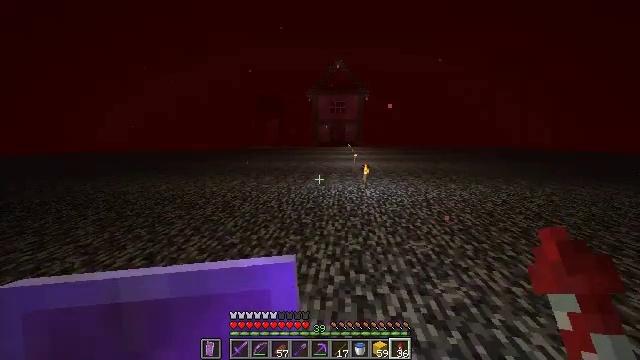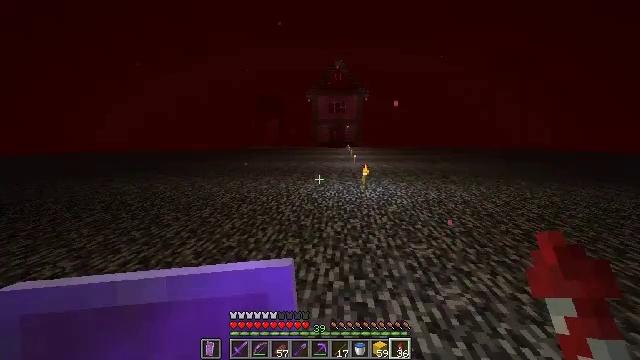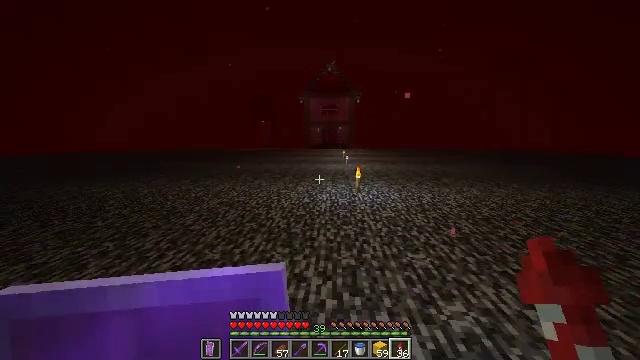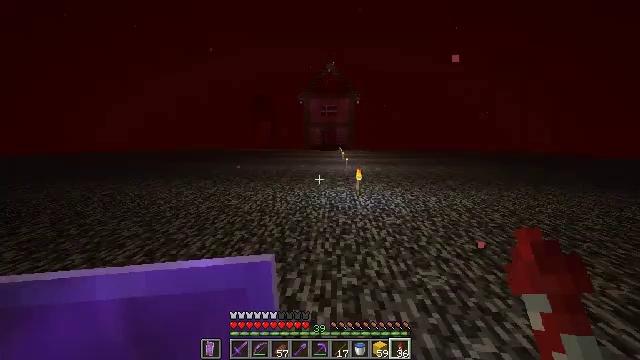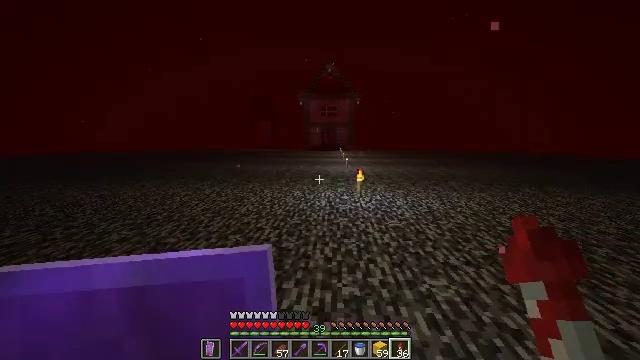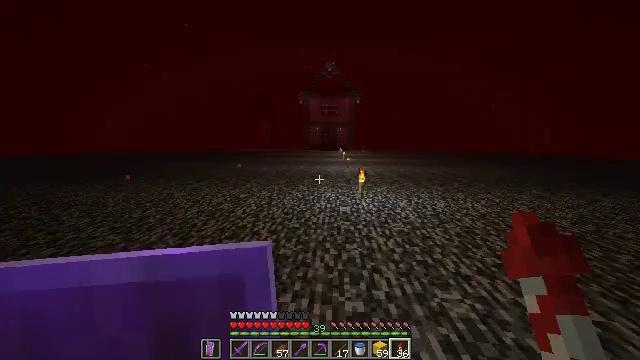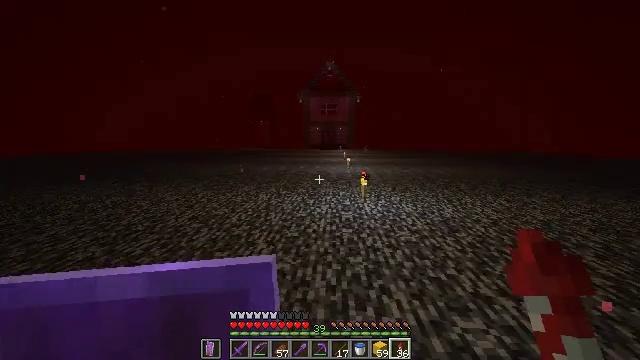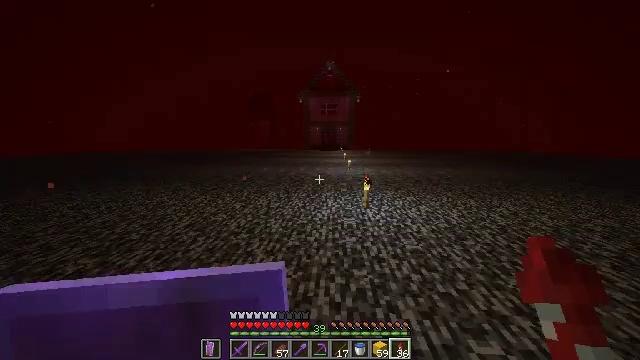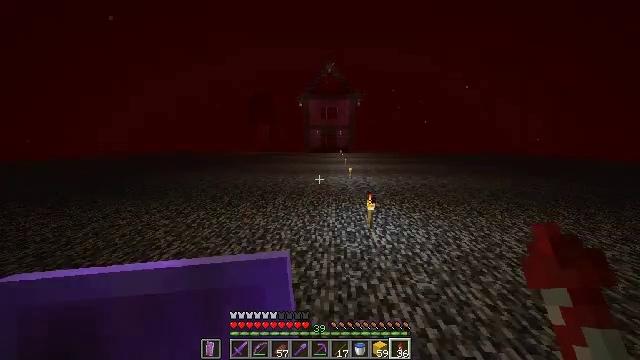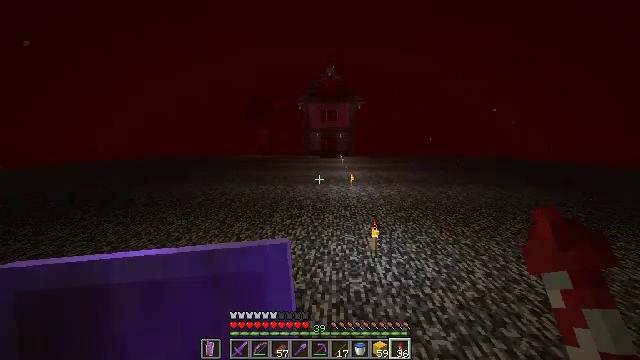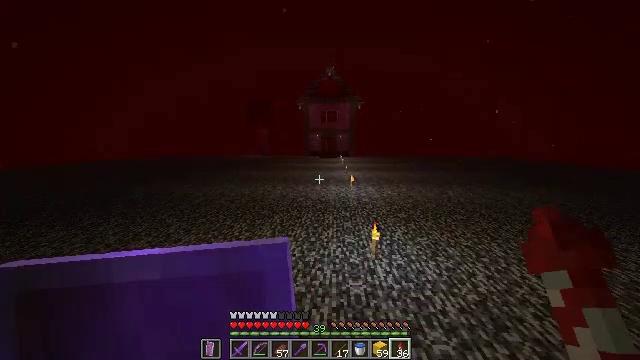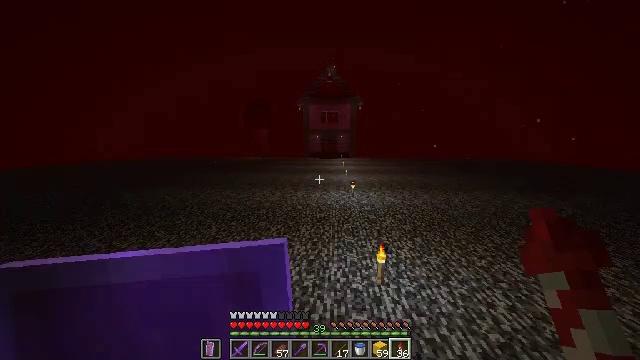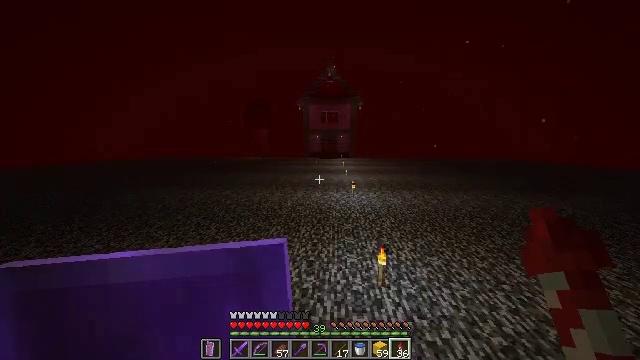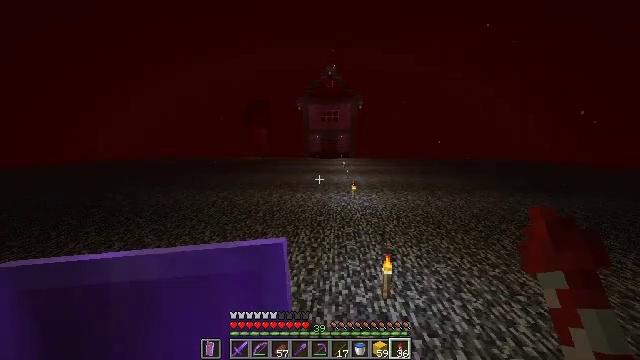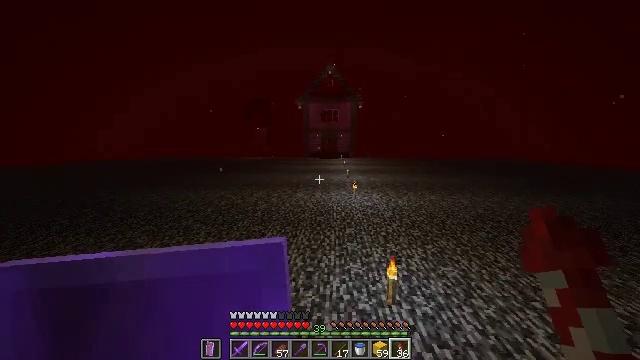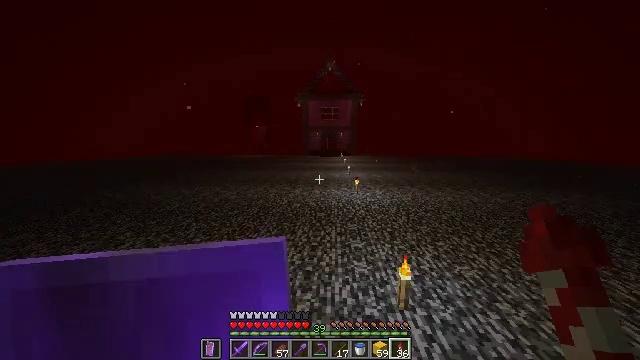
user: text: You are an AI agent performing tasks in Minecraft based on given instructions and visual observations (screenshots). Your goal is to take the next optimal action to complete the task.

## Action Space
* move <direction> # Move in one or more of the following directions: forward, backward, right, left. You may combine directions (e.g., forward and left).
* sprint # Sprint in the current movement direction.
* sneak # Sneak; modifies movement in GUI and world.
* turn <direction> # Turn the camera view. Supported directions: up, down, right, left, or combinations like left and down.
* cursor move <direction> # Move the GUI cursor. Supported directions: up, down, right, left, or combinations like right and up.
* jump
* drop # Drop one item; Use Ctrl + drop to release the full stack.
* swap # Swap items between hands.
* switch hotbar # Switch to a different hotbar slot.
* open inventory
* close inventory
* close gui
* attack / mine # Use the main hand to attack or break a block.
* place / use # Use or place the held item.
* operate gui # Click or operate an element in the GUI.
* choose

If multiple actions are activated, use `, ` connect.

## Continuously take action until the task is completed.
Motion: motion action
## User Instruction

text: craft item cyan carpet
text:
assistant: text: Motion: move forward, sprint
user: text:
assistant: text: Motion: move forward, sprint, turn right
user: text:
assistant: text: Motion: move forward, sprint
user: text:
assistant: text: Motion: move forward, sprint
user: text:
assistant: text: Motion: move forward, sprint
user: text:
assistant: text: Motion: move forward, sprint
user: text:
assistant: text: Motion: move forward, sprint, jump
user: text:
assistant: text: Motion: move forward, sprint, jump
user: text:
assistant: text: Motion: move forward, sprint, jump
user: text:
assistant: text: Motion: move forward, sprint, jump
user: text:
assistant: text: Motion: move forward, sprint
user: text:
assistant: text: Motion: move forward, sprint
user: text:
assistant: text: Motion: move forward, sprint
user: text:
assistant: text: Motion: move forward, sprint
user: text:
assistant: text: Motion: move forward, sprint
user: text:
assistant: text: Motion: move forward, sprint
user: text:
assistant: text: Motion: move forward, sprint
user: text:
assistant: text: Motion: move forward, sprint, jump
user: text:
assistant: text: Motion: move forward, sprint, jump
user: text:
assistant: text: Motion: move forward, sprint, jump
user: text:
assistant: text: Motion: move forward, sprint, jump
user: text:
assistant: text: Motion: move forward, sprint, jump
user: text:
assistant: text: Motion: move forward, sprint
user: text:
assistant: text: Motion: move forward, sprint
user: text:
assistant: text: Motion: move forward, sprint
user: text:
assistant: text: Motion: move forward, sprint
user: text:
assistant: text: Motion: move forward, sprint
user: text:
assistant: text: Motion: move forward, sprint, jump
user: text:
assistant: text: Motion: move forward, sprint, jump
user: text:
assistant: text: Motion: move forward, sprint, jump